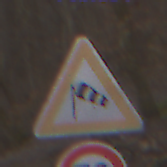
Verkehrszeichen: SeitenwindVonLinks
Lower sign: Geschwindigkeit70
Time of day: MorningAfternoon
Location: Outdoor (Nature)
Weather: Overcast
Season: Autumn
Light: Natural